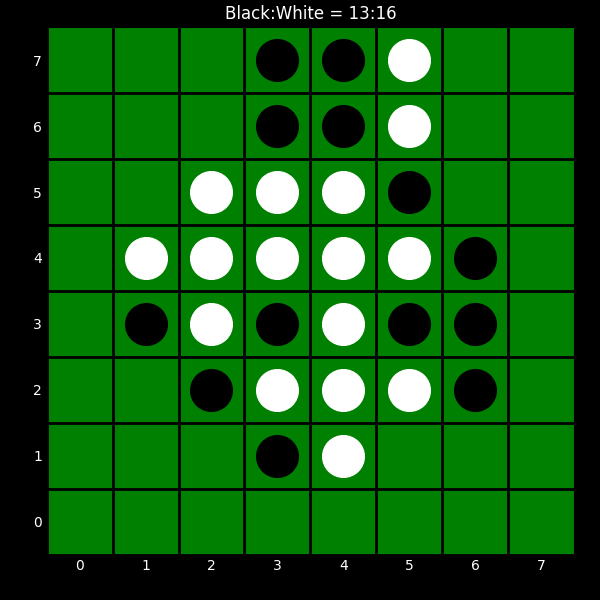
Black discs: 13
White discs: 16